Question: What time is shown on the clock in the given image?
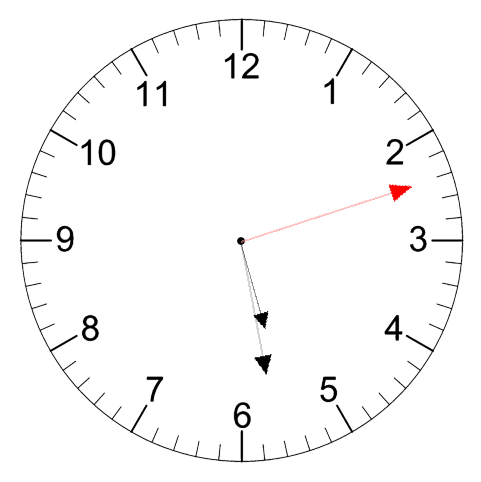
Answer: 05:28:12